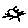
Label: sun